Question: I am trying to work out how JFace's structural elements work. I made the following simple interface:
'''
protected Control createContents(Composite parent)
{
Composite container = new Composite(parent, SWT.NONE);
container.setLayout(new FillLayout(SWT.HORIZONTAL));
TableViewer tableViewer = new TableViewer(container, SWT.BORDER | SWT.FULL_SELECTION);
table = tableViewer.getTable();
table.setLinesVisible(true);
table.setHeaderVisible(true);
tableViewer.setContentProvider(ArrayContentProvider.getInstance());
tableViewer.setInput(new String[][]{{"1", "2", "3"},{"1", "2", "3"},{"1", "2", "3"}});
TableViewerColumn tableViewerColumn = new TableViewerColumn(tableViewer, SWT.NONE);
TableColumn tblclmnTest = tableViewerColumn.getColumn();
tblclmnTest.setWidth(58);
tblclmnTest.setText("Test1");
tableViewerColumn.setLabelProvider(new ColumnLabelProvider()
{
@Override
public String getText(Object element)
{
return super.getText(((String[])element)[0]);
}
});
TableViewerColumn tableViewerColumn2 = new TableViewerColumn(tableViewer, SWT.NONE);
TableColumn tblclmnTest2 = tableViewerColumn2.getColumn();
tblclmnTest2.setWidth(58);
tblclmnTest2.setText("Test2");
tableViewerColumn2.setLabelProvider(new ColumnLabelProvider()
{
@Override
public String getText(Object element)
{
return super.getText(((String[])element)[1]);
}
});
TableViewerColumn tableViewerColumn3 = new TableViewerColumn(tableViewer, SWT.NONE);
TableColumn tblclmnTest3 = tableViewerColumn3.getColumn();
tblclmnTest3.setWidth(58);
tblclmnTest3.setText("Test3");
tableViewerColumn3.setLabelProvider(new ColumnLabelProvider()
{
@Override
public String getText(Object element)
{
return super.getText(((String[])element)[2]);
}
});
return container;
}
'''
I did everything similar to the <URL>' methods aren't being called. I figured it out by inserting 'System.out.prinln' into them. And the result doesn't look like it supposed to look:

What is my mistake?
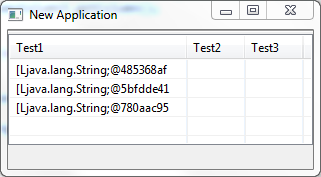
Answer: You are calling 'tableViewer.setInput' before setting up the table columns - you must do the 'setInput' after all the columns are defined.